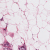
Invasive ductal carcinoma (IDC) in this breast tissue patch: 0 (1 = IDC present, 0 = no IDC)